Question: Don't know why the tooltip box(class '.show_tooltip') shows up on the left when mouse enters on 'li a'. I want to display each tooltip box on top of the same link that mouse is, i.e. just above/left of the link. Links have to be on the right just as they are now, so please do not change my html code) <URL>
Example : Mouseover on "how": What can I do to get it like this?

These codes are a small specimen part from my original code, which is quite long.
'''
.show_tooltip{
background-color: #E5F4FE;
display: none;
padding: 5px 10px;
border: #5A5959 1px solid;
position: absolute;
z-index: 9999;
color: #0C0C0C;
/*margin: 0 0 0 0;
top: 0;
bottom: 0;*/
}
'''
'''
<ul>
<li>
<div class="show_tooltip">
put returns between paragraphs
</div>
<a href="#">about</a>
</li>
<li>
<div class="show_tooltip">
for linebreak add 2 spaces at end
</div>
<a href="#">how</a>
</li>
</ul>
'''
'''
$("li a").mouseenter(function(){
$(this).prev().fadeIn();
}).mousemove(function(e) {
$('.tooltip').css('bottom', e.pageY - 10);
$('.tooltip').css('right', e.pageX + 10);
}).mouseout(function(){
$(this).prev().fadeOut();
})
'''
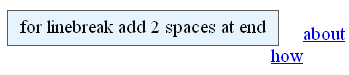
Answer: Firstly, you are making the markup complicated that way, but since you told not to modify the HTML, here's what you can do to place the tooltip just next to the link.
Working Demo -> <URL>
Explanation:
Get the width of parent container (to act as the axis/base)
'''
var t = $('ul').outerWidth();
'''
Get the left-offset of link :
'''
var l = $(this).offset();
'''
Apply these to the CSS of tooltip. Position it absolutely:
'''
$("li a").mouseenter(function(){
var l = $(this).offset();
var t = $('ul').outerWidth();
$(this).prev().css({right:t+20-l.left,top:l.top}).fadeIn();
}).mousemove(function(e) {
$('.tooltip').css('bottom', e.pageY - 10);
$('.tooltip').css('right', e.pageX + 10);
}).mouseout(function(){
$(this).prev().fadeOut();
});
'''
PS: this is more of a hack basically, but I hope you get what I'm trying to do here. A much better way would be if you clean up the HTML